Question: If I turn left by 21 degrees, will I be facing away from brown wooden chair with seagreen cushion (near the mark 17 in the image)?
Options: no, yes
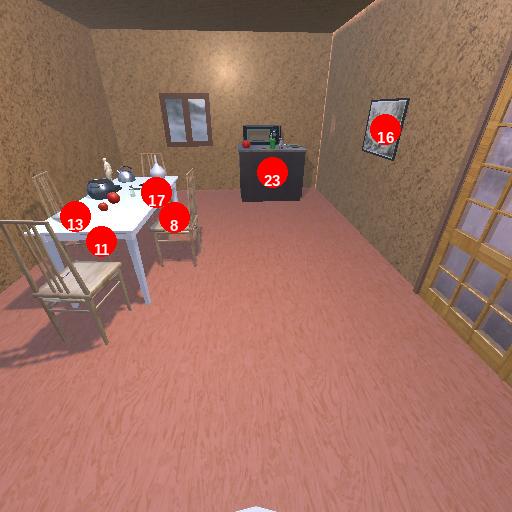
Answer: no